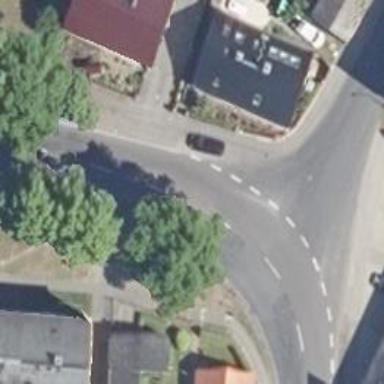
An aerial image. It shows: Secondary road with asphalt surface.